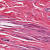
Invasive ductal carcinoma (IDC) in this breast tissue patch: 0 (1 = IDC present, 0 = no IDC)